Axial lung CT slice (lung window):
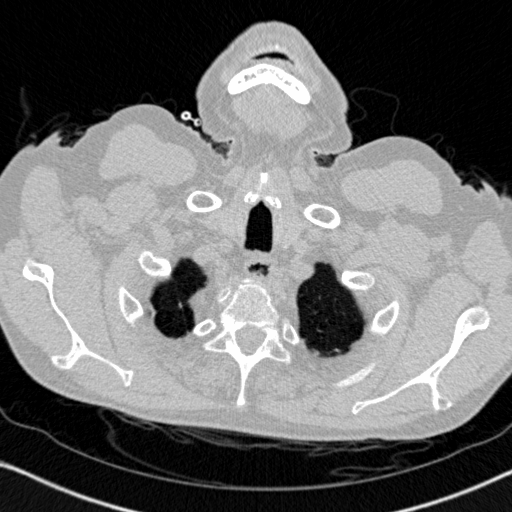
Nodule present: no